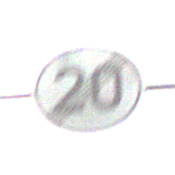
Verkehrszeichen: EndeGeschwindigkeit20
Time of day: SunriseSunset
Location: Outdoor (Nature)
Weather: PartlyCloudy
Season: NotSpecified
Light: Natural